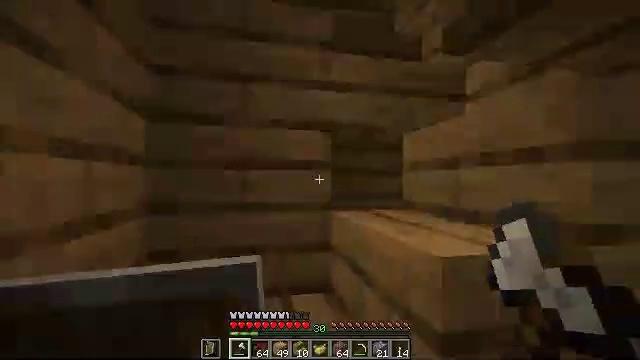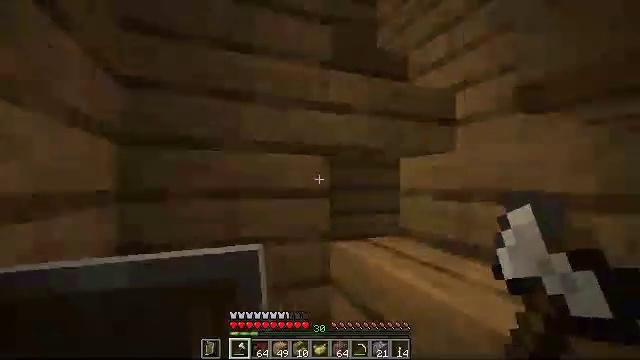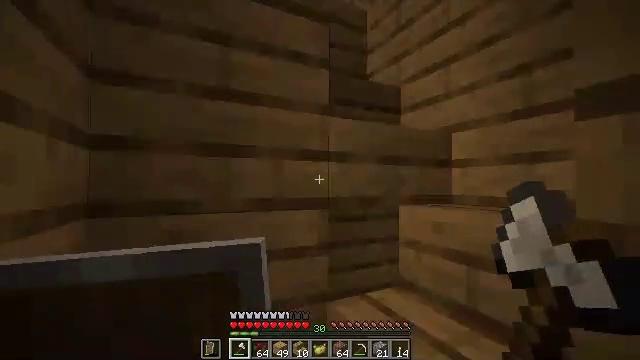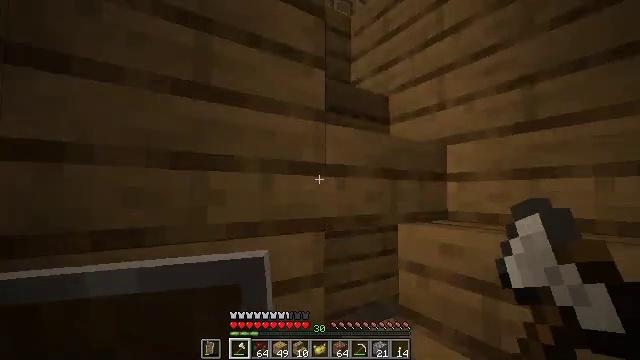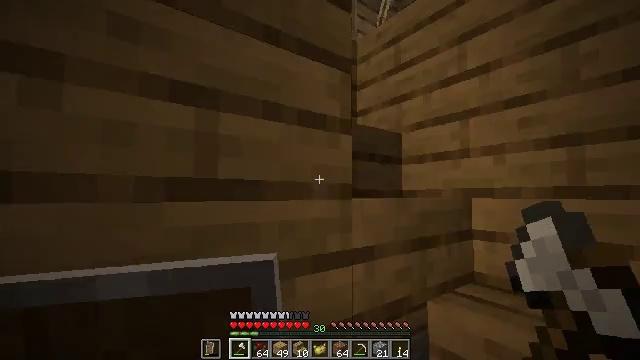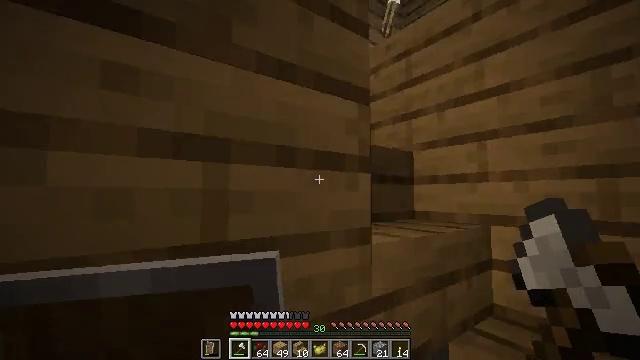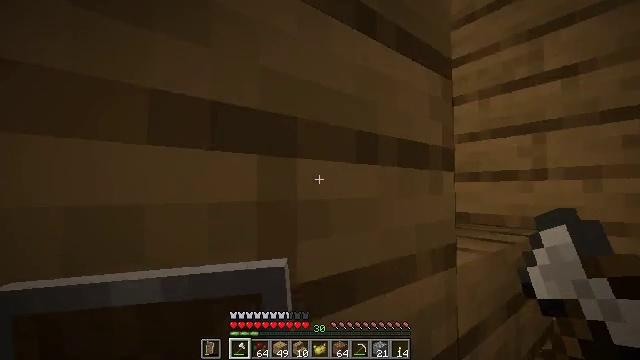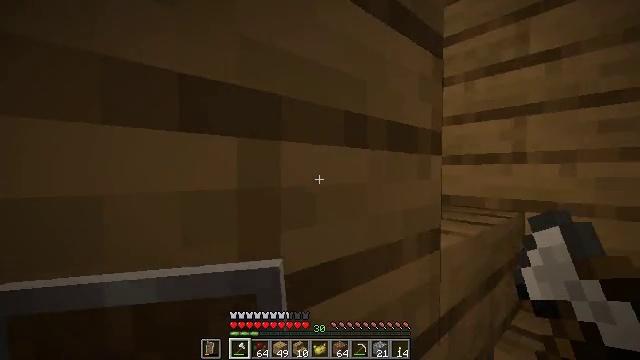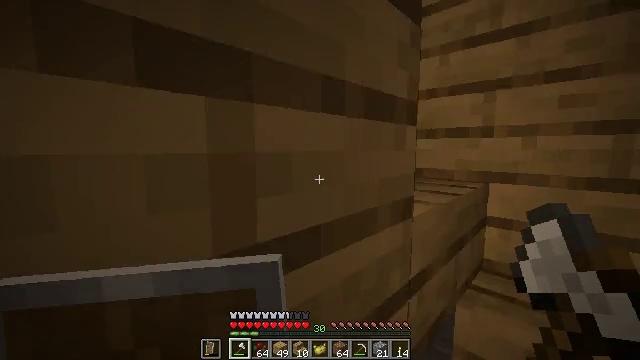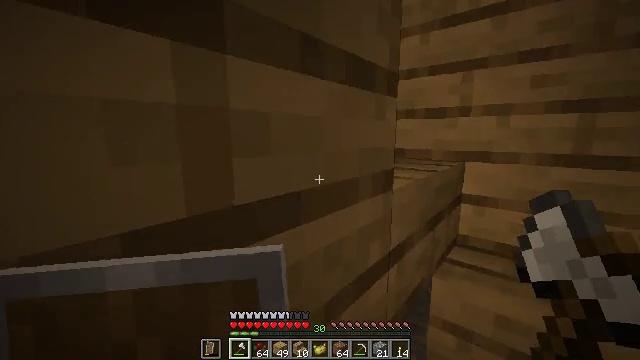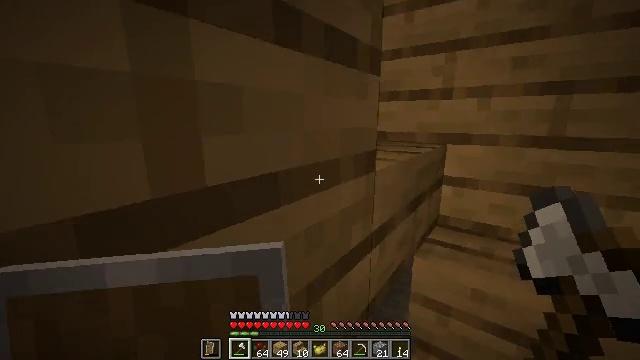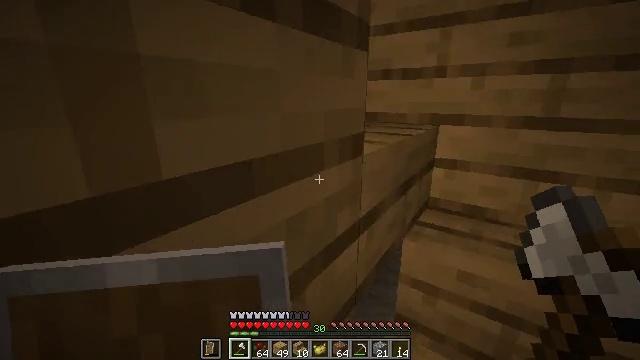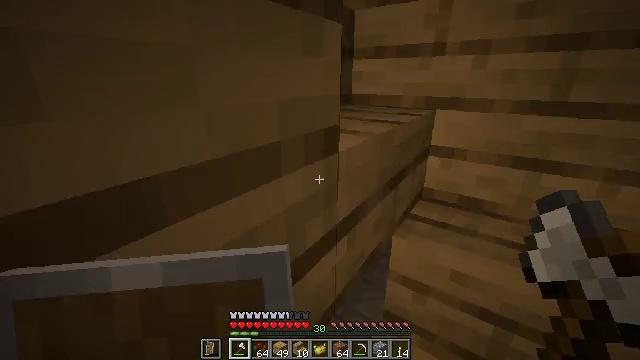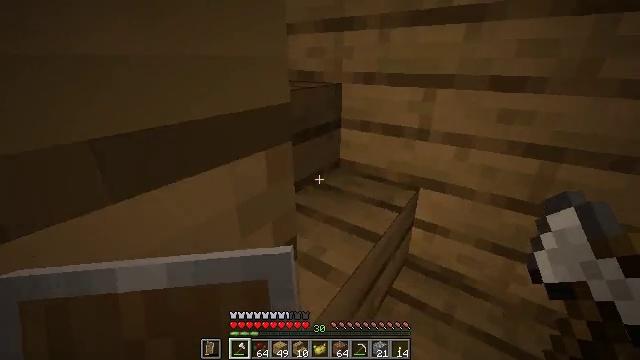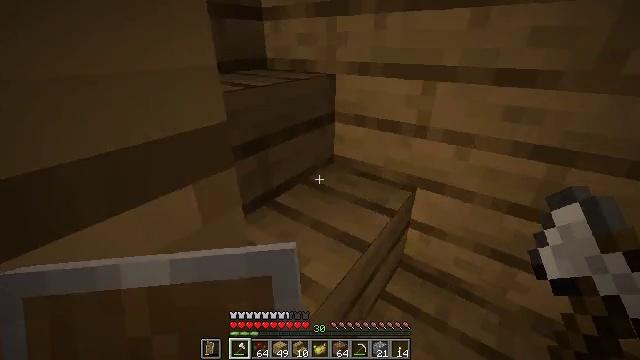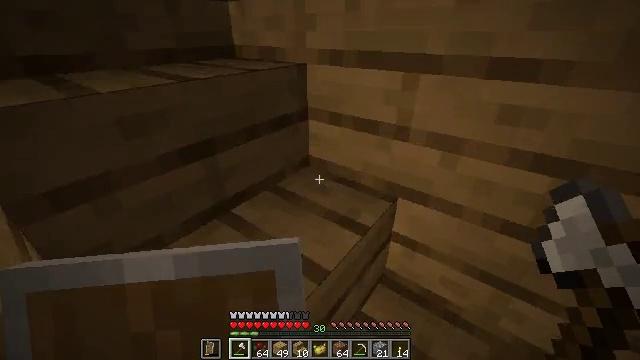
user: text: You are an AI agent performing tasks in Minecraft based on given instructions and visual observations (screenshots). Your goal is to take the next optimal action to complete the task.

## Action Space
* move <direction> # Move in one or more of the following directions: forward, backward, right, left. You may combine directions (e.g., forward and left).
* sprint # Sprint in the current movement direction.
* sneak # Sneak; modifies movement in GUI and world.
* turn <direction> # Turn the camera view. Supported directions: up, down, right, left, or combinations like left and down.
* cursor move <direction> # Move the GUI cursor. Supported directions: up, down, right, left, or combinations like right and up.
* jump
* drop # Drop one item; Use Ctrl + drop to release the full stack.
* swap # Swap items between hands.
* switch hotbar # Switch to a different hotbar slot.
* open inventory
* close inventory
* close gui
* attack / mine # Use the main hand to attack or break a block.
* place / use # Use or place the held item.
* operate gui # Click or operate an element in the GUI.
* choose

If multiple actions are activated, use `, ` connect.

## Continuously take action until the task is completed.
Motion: motion action
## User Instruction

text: Collect books by breaking the bookshelf.
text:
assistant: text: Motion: move forward and move left, turn right
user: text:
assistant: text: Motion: move forward and move left, turn right
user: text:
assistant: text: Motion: move forward and move left, turn right and up
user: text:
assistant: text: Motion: move forward and move left, turn right, jump
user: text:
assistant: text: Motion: move forward and move left, jump
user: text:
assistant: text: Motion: move forward and move left, turn right and down, jump
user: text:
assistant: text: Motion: move forward and move left, turn right and down, jump
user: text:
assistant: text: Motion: move forward and move left, turn right and down
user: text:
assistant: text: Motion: move forward and move left, turn right and down
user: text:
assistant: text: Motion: move forward and move left, turn right and down
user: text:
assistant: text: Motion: move forward, turn right and down
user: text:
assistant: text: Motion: move forward, turn down
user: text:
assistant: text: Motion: move forward, turn down
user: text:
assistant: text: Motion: move forward and move right, turn left and down
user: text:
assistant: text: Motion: move forward and move right, turn left and down
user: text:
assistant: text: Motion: move forward and move right, turn left and down
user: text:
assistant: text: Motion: move right, turn left and down
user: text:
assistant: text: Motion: turn left and down
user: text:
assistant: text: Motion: turn left and down
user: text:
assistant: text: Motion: turn left and down
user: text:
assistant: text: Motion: turn left
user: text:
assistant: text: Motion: move forward, turn left and up
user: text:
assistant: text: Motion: move forward, turn left and up
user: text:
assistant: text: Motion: move forward, turn left and down
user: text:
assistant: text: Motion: move forward, turn left and down
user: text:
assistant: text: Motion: turn down
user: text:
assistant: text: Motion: turn right and up
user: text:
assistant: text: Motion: turn right and up
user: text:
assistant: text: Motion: no_op
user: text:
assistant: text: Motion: no_op